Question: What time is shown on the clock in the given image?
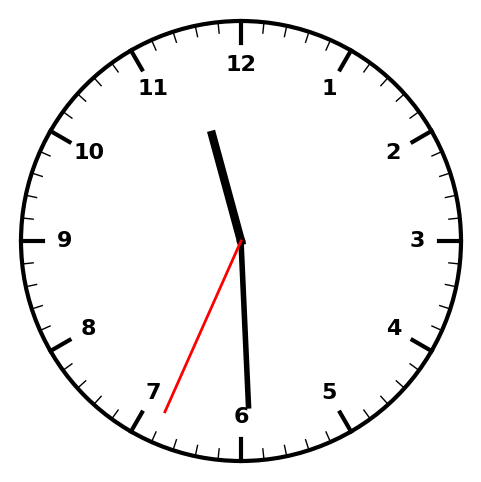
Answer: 11:29:34